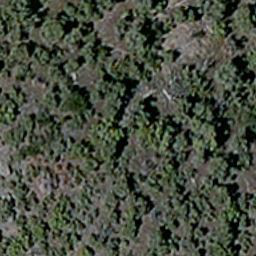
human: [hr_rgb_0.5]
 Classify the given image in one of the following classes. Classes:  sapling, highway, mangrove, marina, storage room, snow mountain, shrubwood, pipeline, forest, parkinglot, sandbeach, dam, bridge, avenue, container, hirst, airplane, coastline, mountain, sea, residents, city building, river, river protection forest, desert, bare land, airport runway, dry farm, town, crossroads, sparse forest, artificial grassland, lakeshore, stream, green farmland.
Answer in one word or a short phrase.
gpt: sparse forest